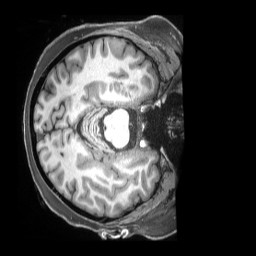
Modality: T1w
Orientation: axial
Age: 47
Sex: female
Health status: ill
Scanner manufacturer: siemens
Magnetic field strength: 3 T
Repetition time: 2.5 s
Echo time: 0.00181 s